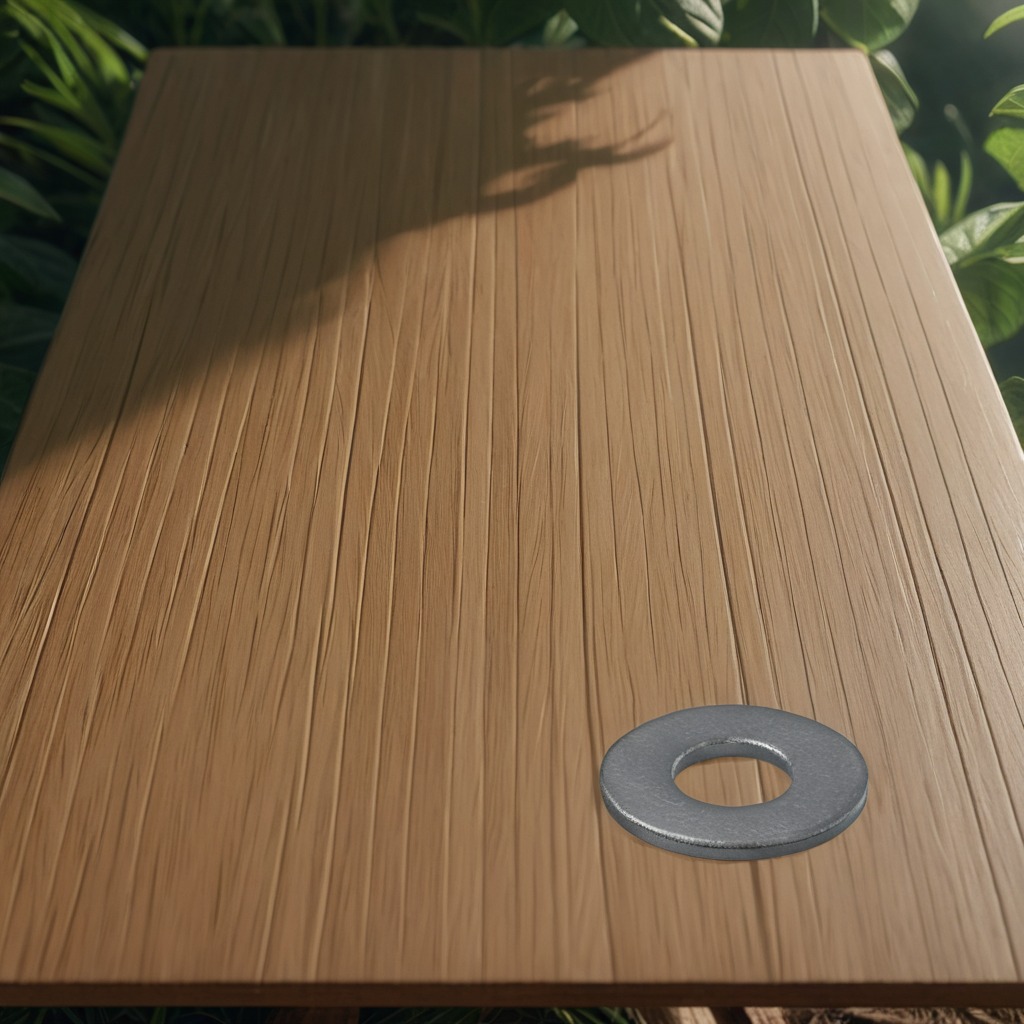
A flat metal washer lies on a wooden table in a jungle field workshop tent.